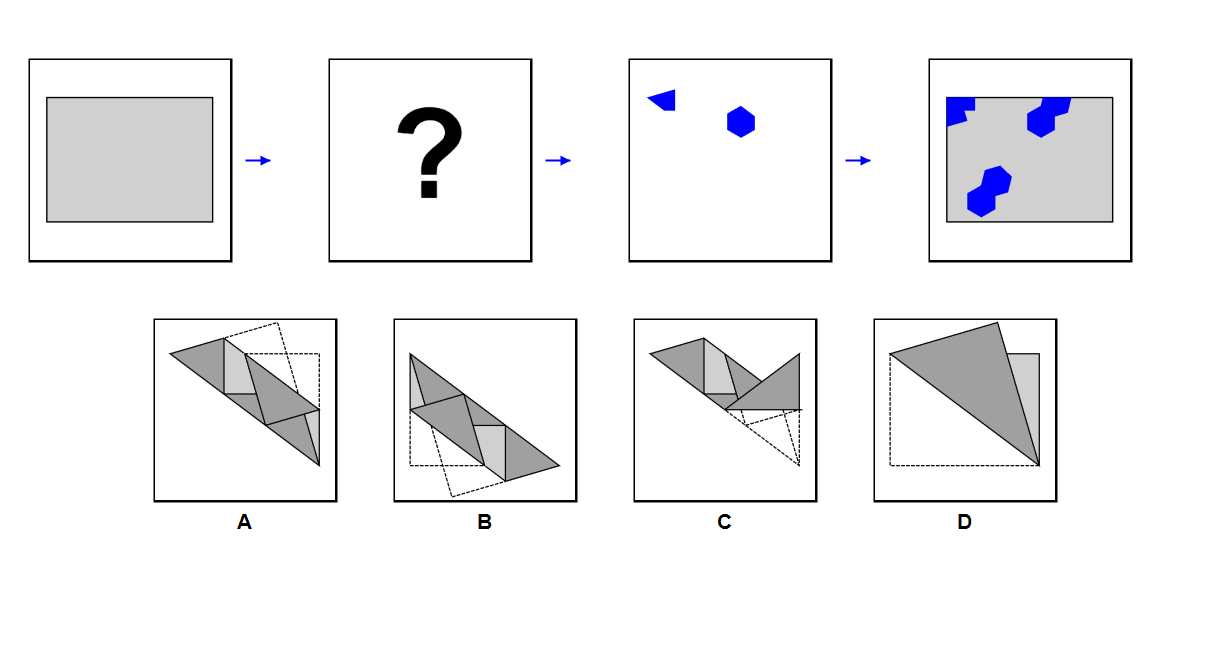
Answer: B